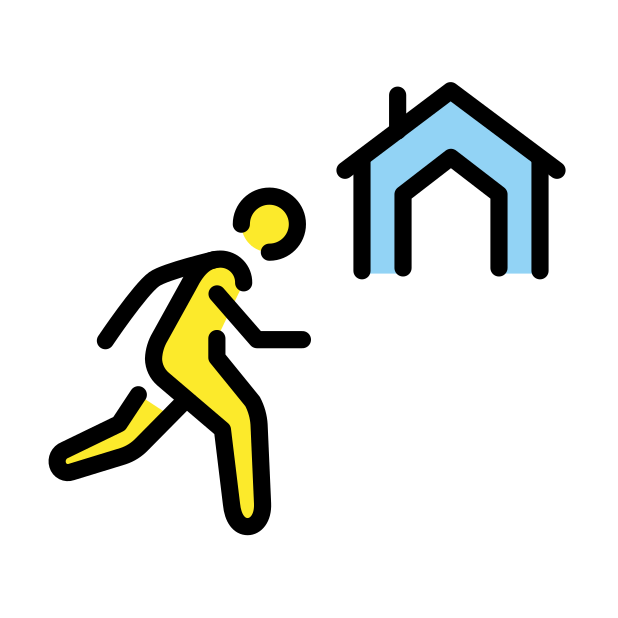
evacuate to shelter